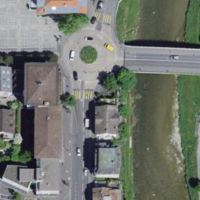
EUNIS habitat code: 55
Species observed at this site:
Chroicocephalus ridibundus
Corvus corone
Anas platyrhynchos
Grimmia pulvinata
Hirundo rustica
Mergus merganser
Passer domesticus
Columba livia
Motacilla alba
Turdus merula